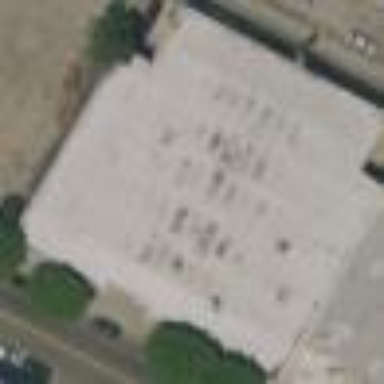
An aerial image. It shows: Industrial building.